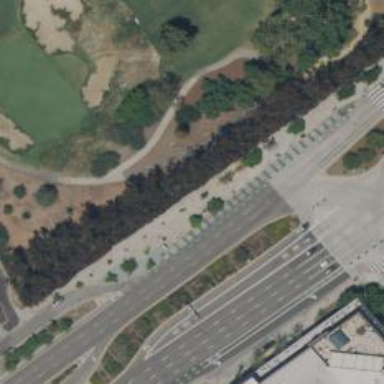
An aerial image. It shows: Path for golf carts.